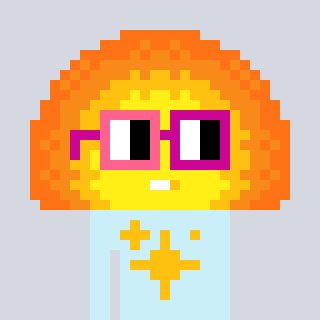
a pixel art character with square pink and red glasses, a sunset-shaped head and a cold-colored body on a cool background